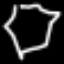
Label: octagon